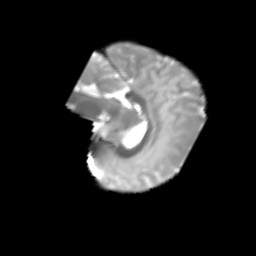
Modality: T2w
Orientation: sagittal
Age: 6
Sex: male
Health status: healthy